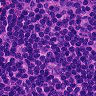
Metastatic tissue present: no